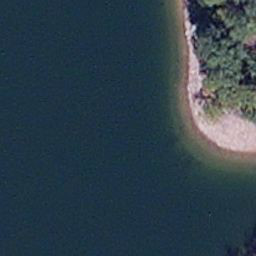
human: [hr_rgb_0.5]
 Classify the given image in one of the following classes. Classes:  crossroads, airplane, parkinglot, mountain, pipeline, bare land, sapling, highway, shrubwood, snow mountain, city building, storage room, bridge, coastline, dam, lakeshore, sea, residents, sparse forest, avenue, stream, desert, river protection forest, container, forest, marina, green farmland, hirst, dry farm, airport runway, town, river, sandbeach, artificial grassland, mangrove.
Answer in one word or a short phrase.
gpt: lakeshore